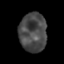
Tissue: skin
Cell type: Epithelial cells
Senescence score: 0.2729
Nuclear area (px): 1045
Mean DAPI intensity: 72.95